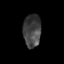
Tissue: skin
Cell type: Epithelial cells
Senescence score: 0.2835
Nuclear area (px): 573
Mean DAPI intensity: 65.475